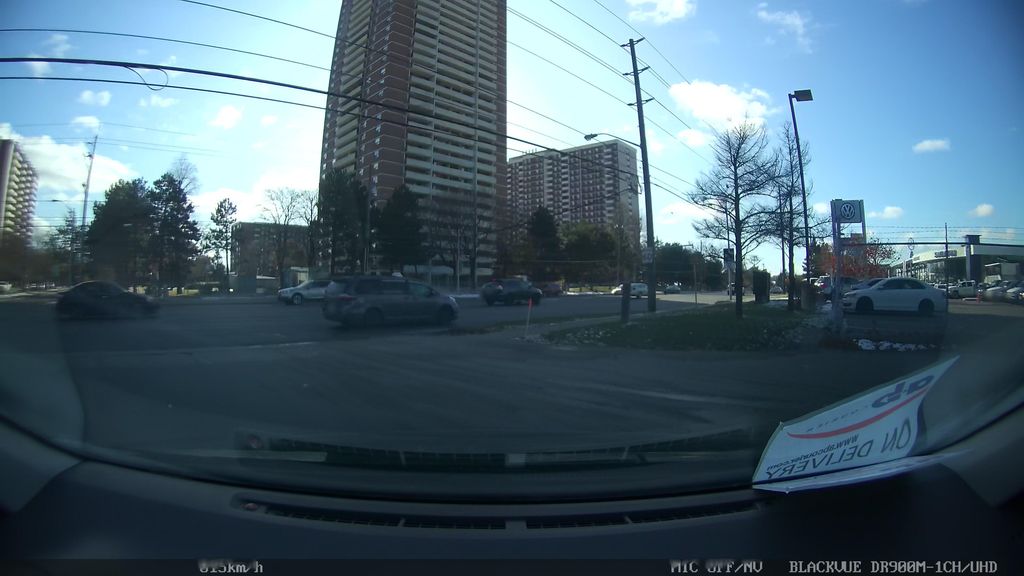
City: toronto